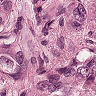
Metastatic tissue present: yes